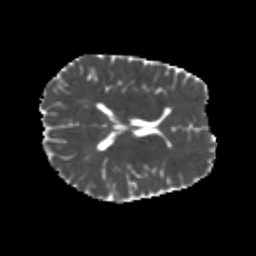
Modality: MD
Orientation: axial
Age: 21
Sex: male
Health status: healthy
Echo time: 0.074 s